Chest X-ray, PA view. Patient: 53 years old, sex F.
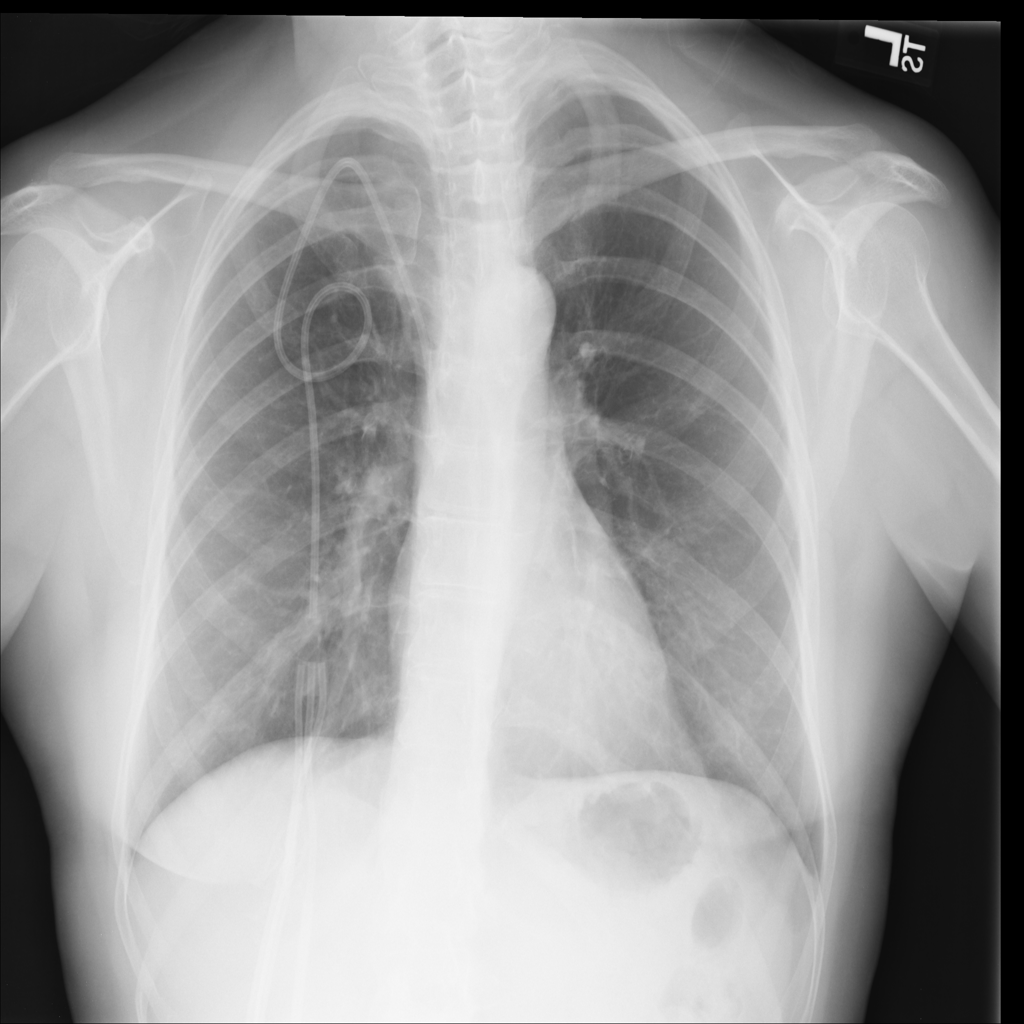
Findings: No Finding